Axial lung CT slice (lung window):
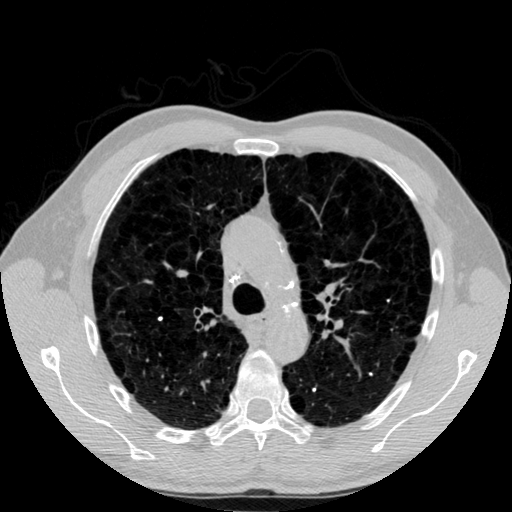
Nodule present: no